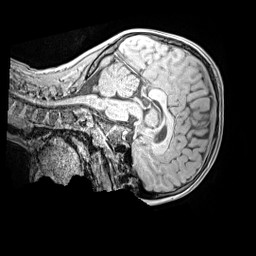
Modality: MP2RAGE
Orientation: sagittal
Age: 10
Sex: male
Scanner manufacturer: siemens
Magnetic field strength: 3 T
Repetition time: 4 s
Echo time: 0.00299 s